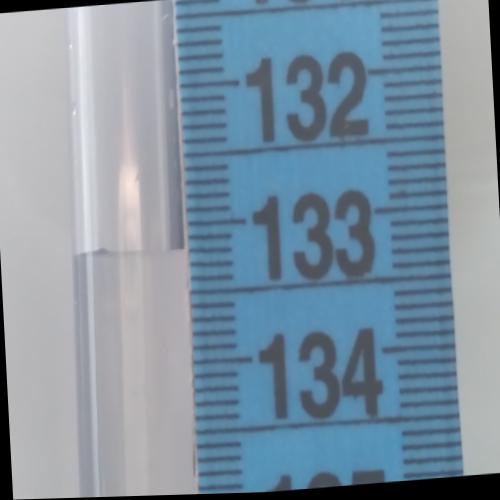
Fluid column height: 133.2 cm